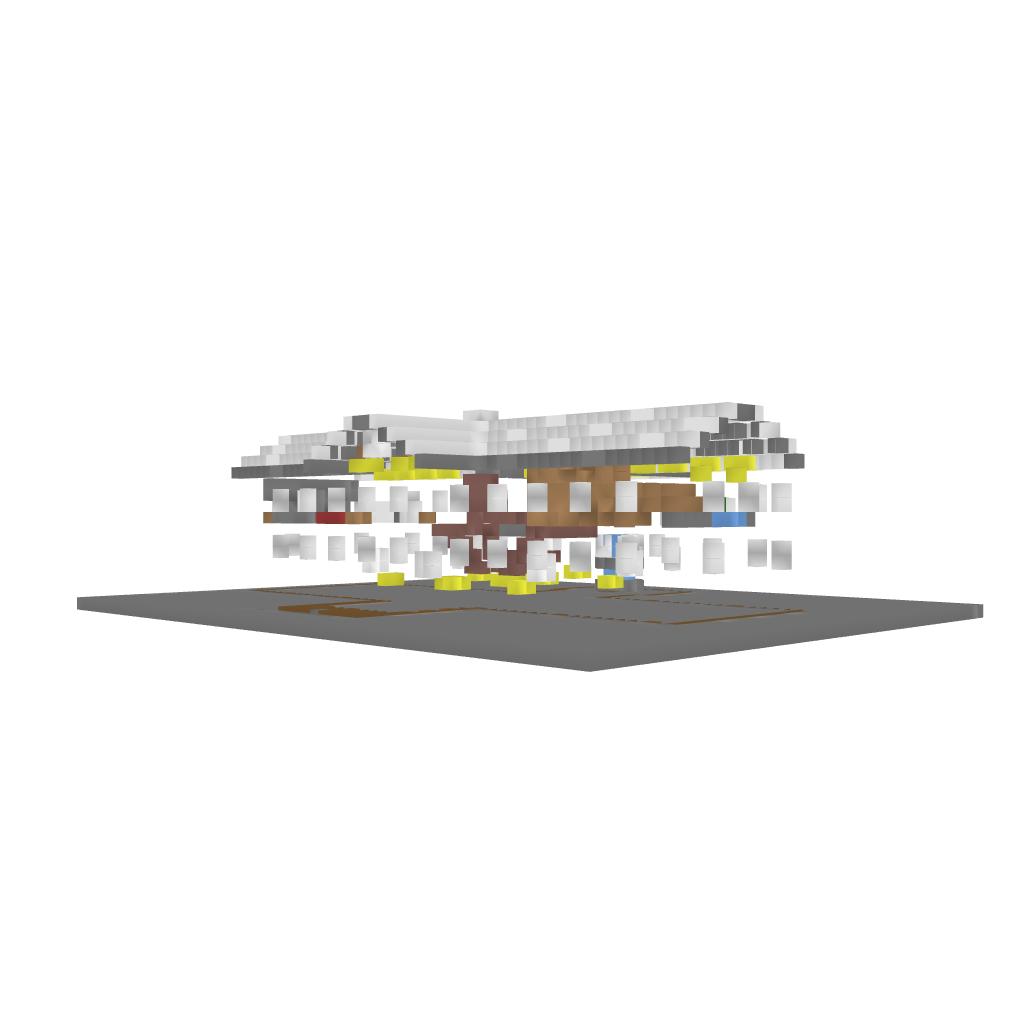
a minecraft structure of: Quartz Mansion bad low quality